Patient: sex M, age 61
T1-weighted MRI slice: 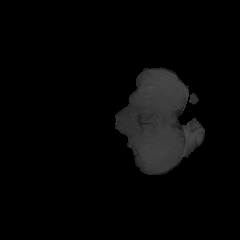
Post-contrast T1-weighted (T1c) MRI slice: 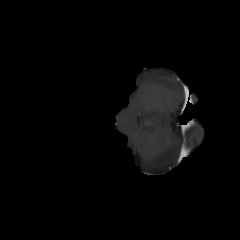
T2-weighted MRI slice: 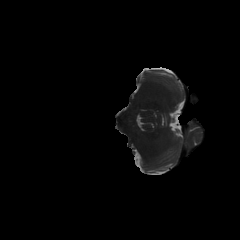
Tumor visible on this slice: no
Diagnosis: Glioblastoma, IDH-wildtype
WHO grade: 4